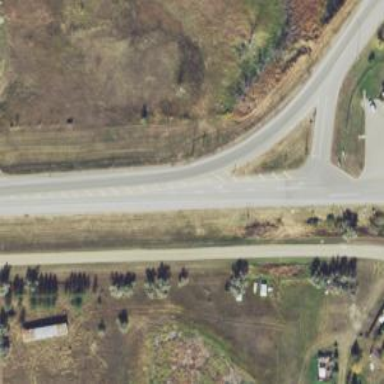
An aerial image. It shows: Trunk link highway.